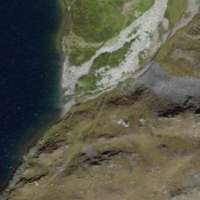
EUNIS habitat code: 31
Species observed at this site:
Eriophorum scheuchzeri